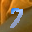
Label: 7